Question: I am trying to make it so my kendo text box can display the contents of the text box as html. If the user enters html and clicks the option it will show them how the contents looks as html.
I am using kendo to make a text box with multiple options.
Here is an image of what it displays like

Here is the code to create the text box
'''
<div class="editor-field">
@(Html.Kendo().EditorFor(model => model.BlogText)
.ImageBrowser(imageBrowser => imageBrowser
.Image("~/Content/UserFiles/Images/{0}")
.Read("Read", "ImageBrowser")
.Create("Create", "ImageBrowser")
.Destroy("Destroy", "ImageBrowser")
.Upload("Upload", "ImageBrowser")
.Thumbnail("Thumbnail", "ImageBrowser"))
)
@Html.ValidationMessageFor(model => model.BlogText)
</div>
'''
I see there is a method in the EditorBuilder class in the Kendo.Mvc.UI.Fluent called Encode
'''
// Summary:
// Encode HTML content.
public EditorBuilder Encode(bool value);
'''
I am not sure if thats the way to enable html encoding
I need to add the View HTML button. Just need to figure out how
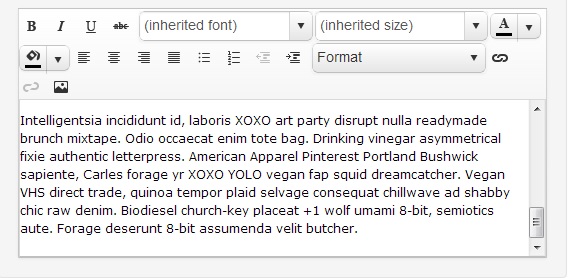
Answer: I found the way to View HTML. There is a tools sections and there is a ViewHtml tool
'''
@(Html.Kendo().EditorFor(model => model.BlogText)
.Tools(tools => tools
.ViewHtml())
.ImageBrowser(imageBrowser => imageBrowser
.Image("~/Content/UserFiles/Images/{0}")
.Read("Read", "ImageBrowser")
.Create("Create", "ImageBrowser")
.Destroy("Destroy", "ImageBrowser")
.Upload("Upload", "ImageBrowser")
.Thumbnail("Thumbnail", "ImageBrowser"))
)
'''